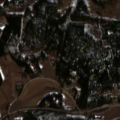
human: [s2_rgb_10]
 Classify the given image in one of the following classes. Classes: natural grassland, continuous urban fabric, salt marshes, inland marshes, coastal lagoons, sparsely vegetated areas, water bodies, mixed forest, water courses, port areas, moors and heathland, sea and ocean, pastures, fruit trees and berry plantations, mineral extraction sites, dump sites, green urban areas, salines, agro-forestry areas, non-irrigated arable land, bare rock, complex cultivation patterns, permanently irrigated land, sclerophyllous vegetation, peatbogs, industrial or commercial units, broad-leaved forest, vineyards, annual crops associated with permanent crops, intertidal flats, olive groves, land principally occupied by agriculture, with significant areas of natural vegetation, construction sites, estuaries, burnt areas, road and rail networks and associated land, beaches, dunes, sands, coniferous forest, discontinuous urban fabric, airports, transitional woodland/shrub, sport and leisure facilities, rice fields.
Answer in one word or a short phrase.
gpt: non-irrigated arable land, land principally occupied by agriculture, with significant areas of natural vegetation, broad-leaved forest, mixed forest